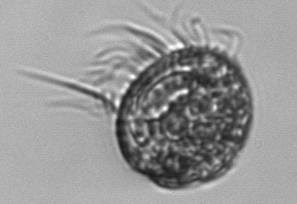
Label: Pelagostrobilidium